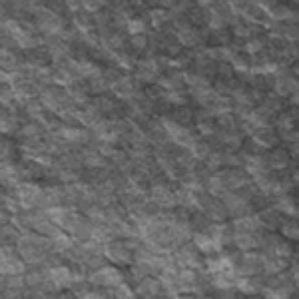
Label: frost